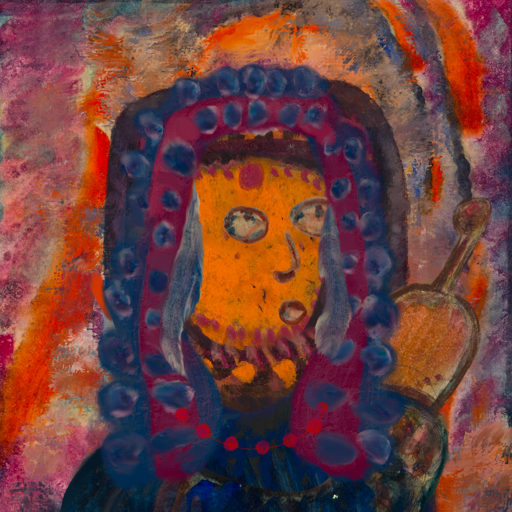
Background: Experience, Head And Neck Side: Doll_w_Hair, Face Side: Orphan, Bust: Pipe, Hair Side: Hill_Girl, Head Accessory: Blank, Second Necklace: Blank, Necklace: Irani_3, Baby: Blank